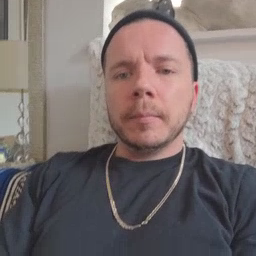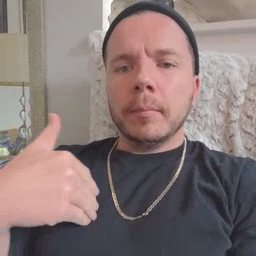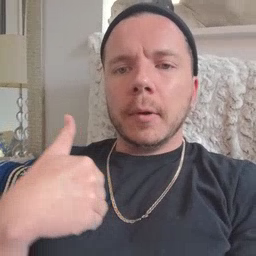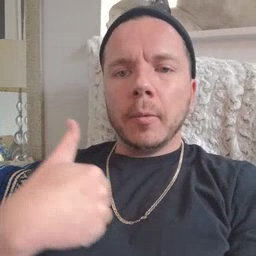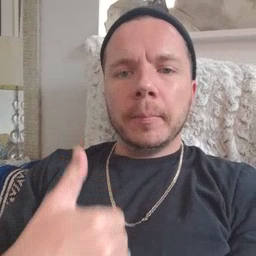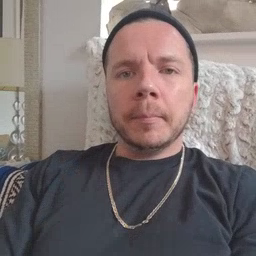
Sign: animal